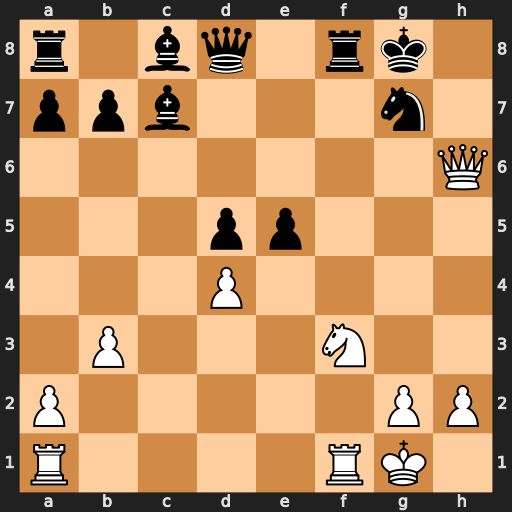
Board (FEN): r1bq1rk1/ppb3n1/7Q/3pp3/3P4/1P3N2/P5PP/R4RK1
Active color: w
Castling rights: -
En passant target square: -
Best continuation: Ng5 Rxf1+ Rxf1 Qxg5 Qxg5